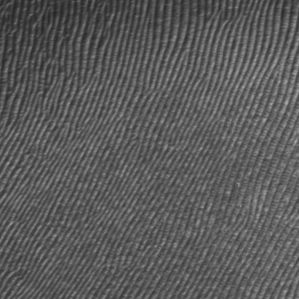
Label: frost